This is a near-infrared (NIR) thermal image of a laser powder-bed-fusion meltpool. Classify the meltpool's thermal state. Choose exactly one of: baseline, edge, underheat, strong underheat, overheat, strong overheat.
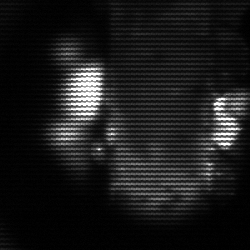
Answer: strong underheat